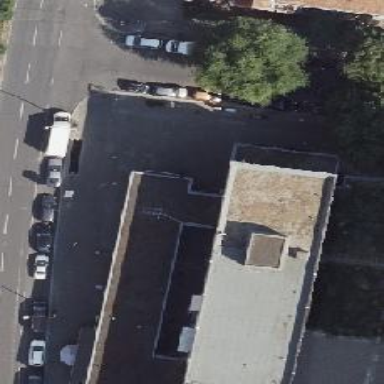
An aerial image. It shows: Convenience shop.